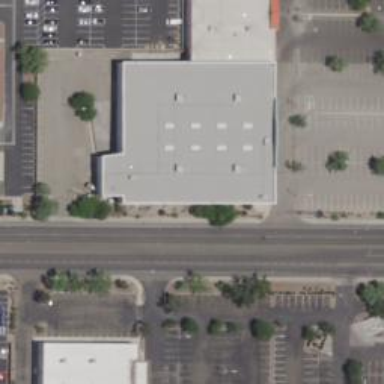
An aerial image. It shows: Commercial building.